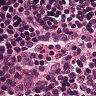
Metastatic tissue present: no